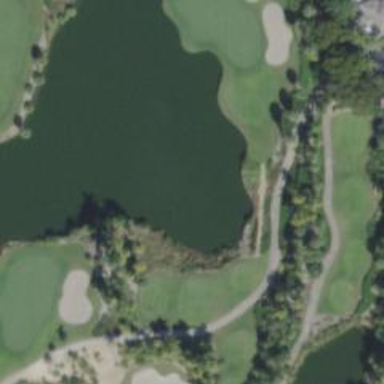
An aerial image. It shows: Sandy area is golf bunker.